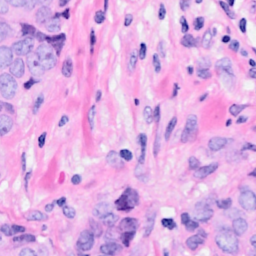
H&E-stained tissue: Breast